Interaction volume radius: 5 \u00c5
Interaction volume height: 35 \u00c5
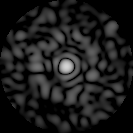
Disorder parameter: 0.8596